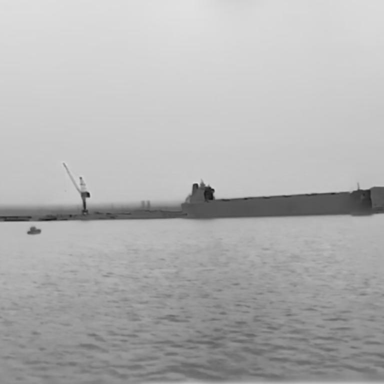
There is a fishing_boat in the infrared image.